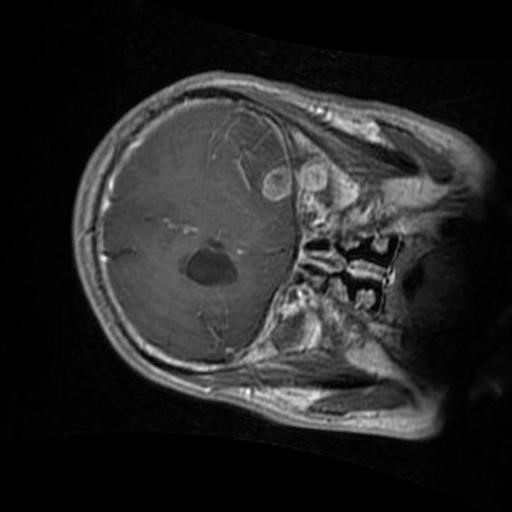
Label: brain_glioma